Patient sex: M
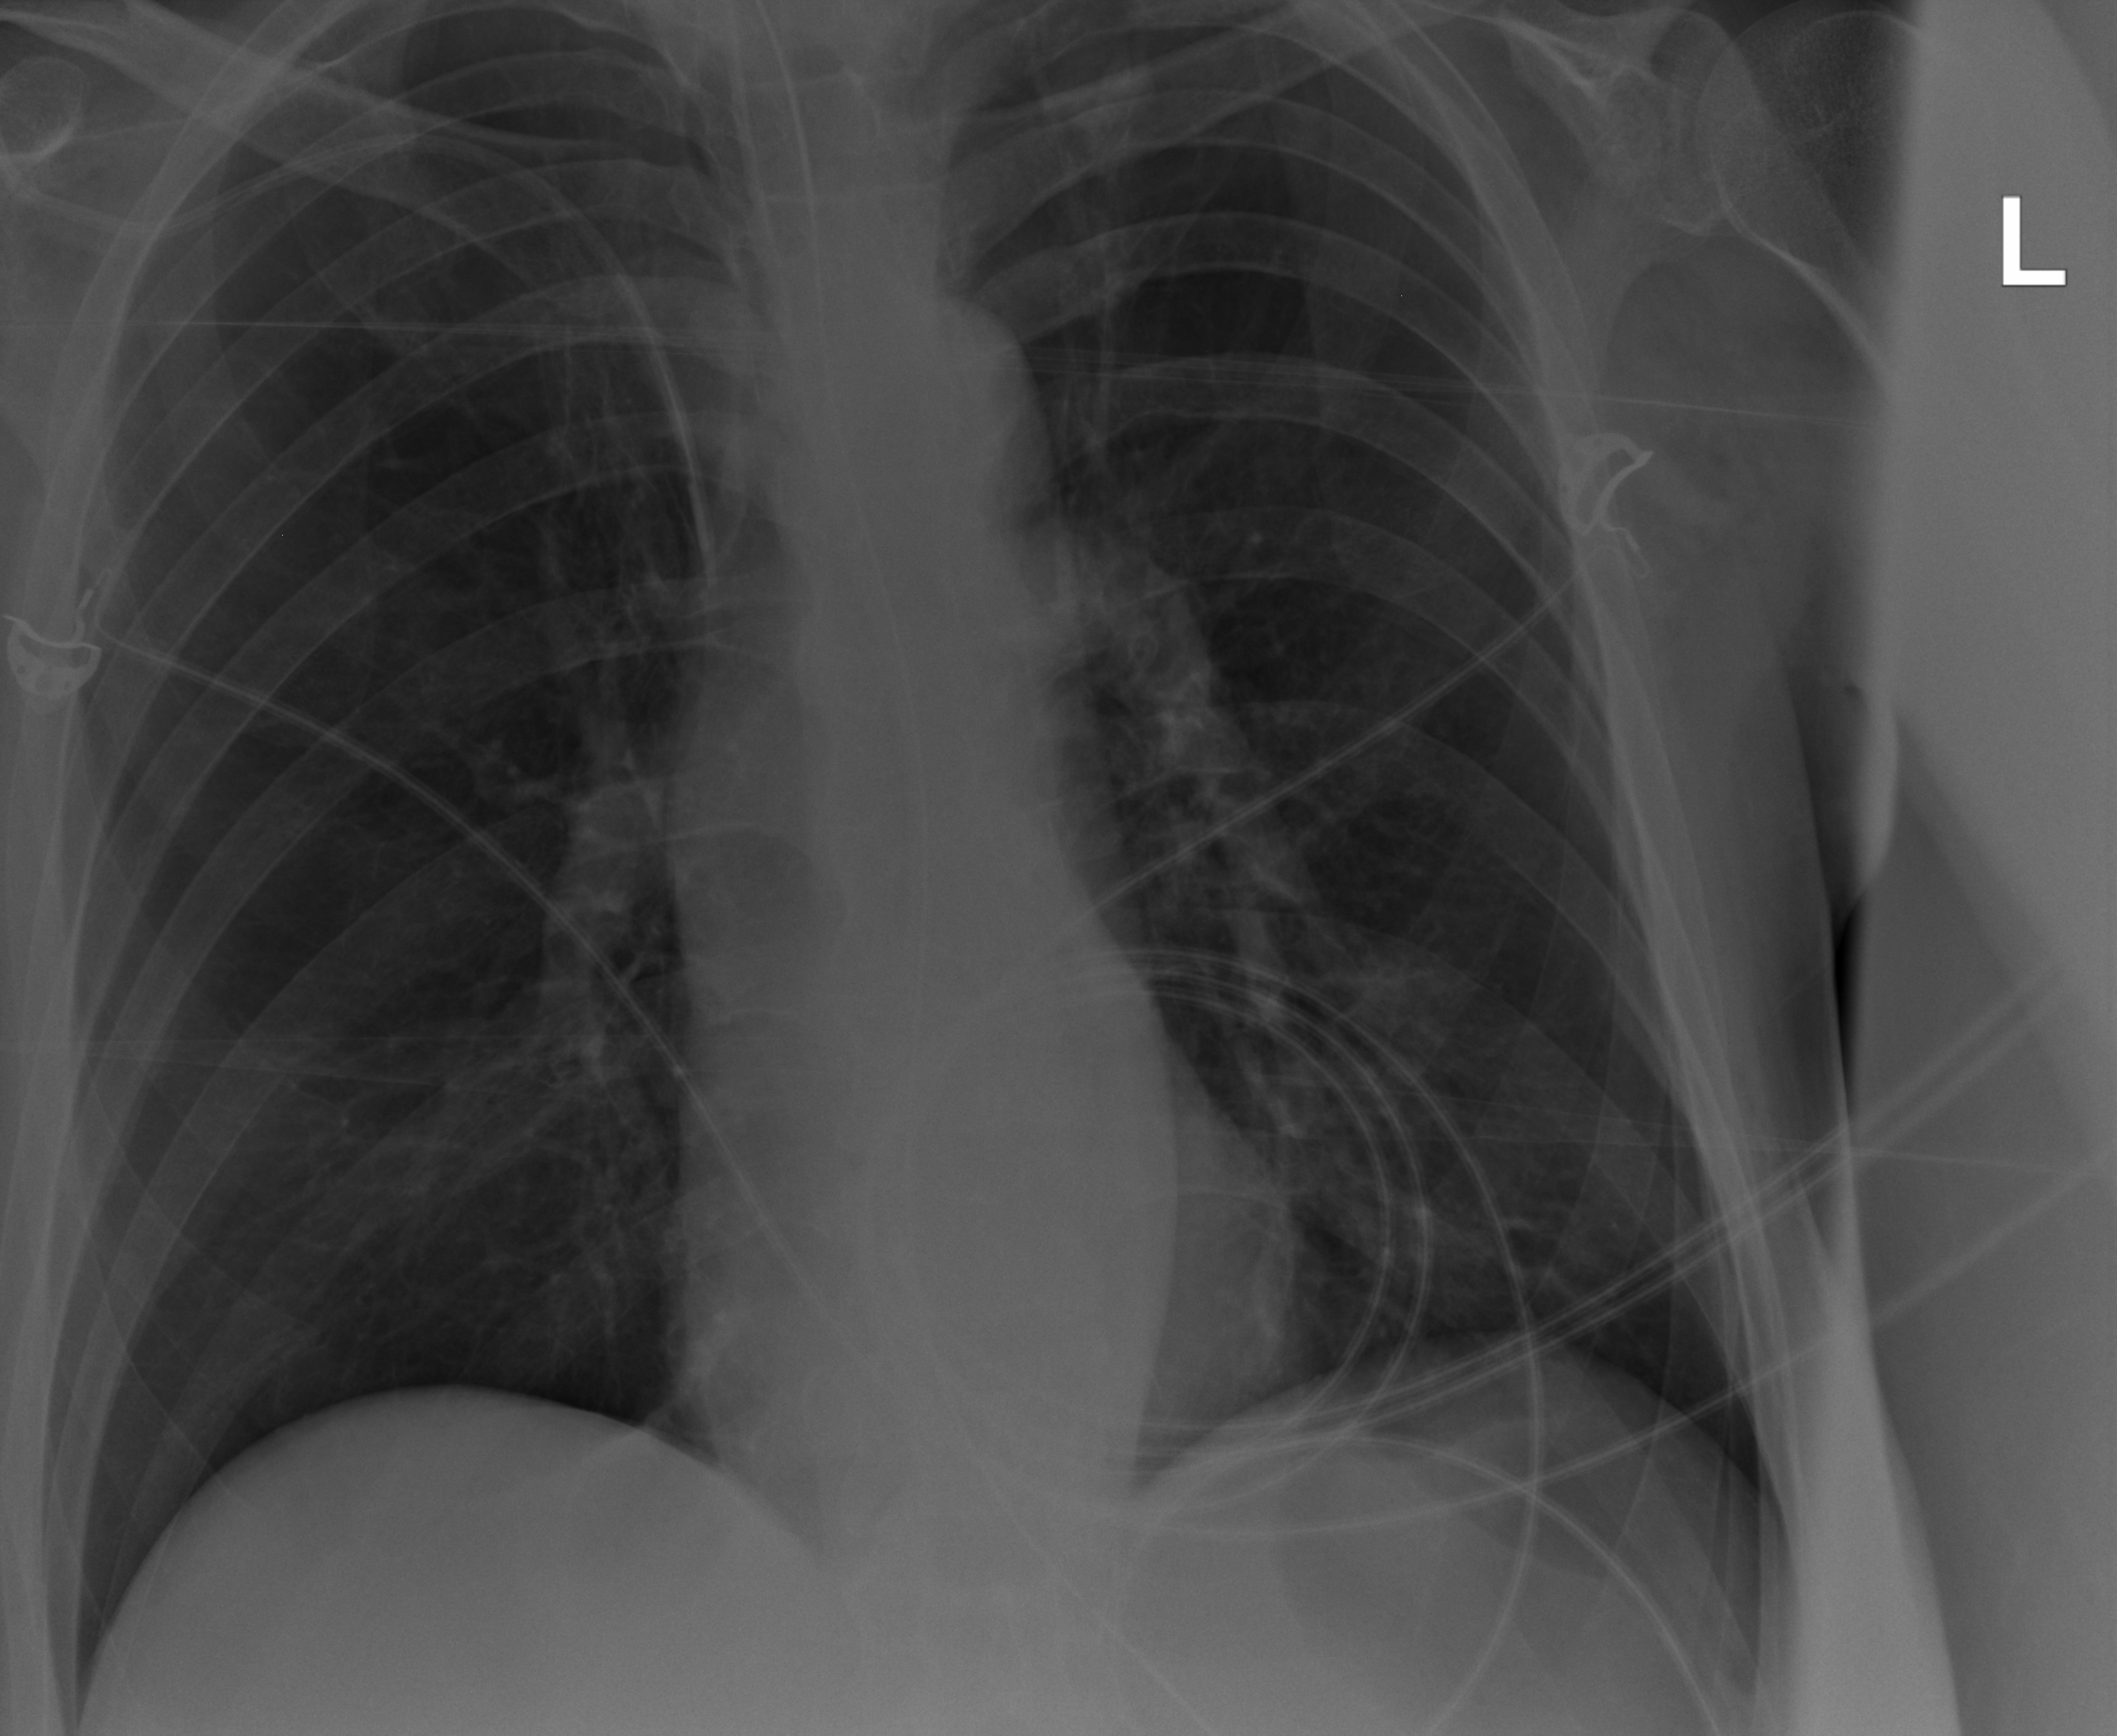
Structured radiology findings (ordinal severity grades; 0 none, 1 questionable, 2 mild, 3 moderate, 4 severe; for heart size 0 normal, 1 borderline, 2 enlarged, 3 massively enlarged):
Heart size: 0
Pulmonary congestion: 0
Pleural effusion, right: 0
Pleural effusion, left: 0
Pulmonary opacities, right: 0
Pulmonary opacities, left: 0
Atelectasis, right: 0
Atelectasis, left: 1